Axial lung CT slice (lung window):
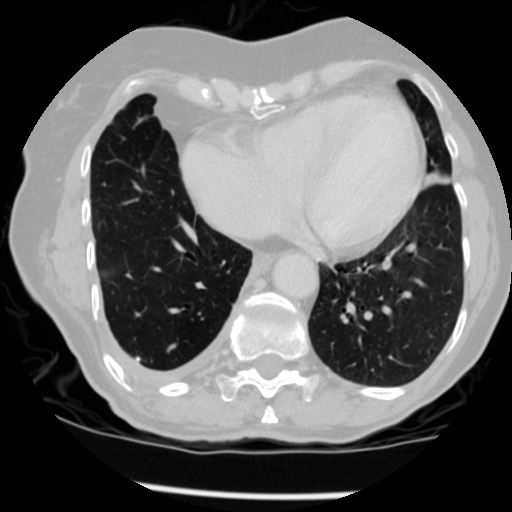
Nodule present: no